Aerial crown-view tile of a tropical tree (Barro Colorado Island, Panama), acquired 20250715:
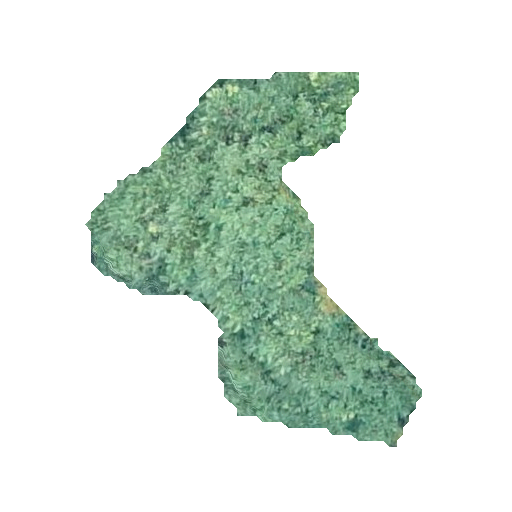
Species: Celtis schippii
GBIF accepted scientific name: Celtis schippii
Crown area: 91.34 m²